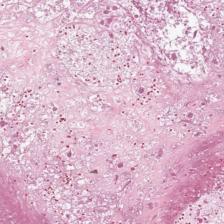
Label: Non-Viable-Tumor